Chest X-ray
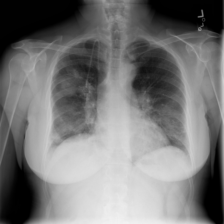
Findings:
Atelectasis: negative
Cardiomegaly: negative
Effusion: negative
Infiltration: positive
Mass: negative
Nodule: negative
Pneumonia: negative
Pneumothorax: positive
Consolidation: positive
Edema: negative
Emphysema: negative
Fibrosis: negative
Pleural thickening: negative
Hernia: negative